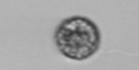
Label: coccolithophorid